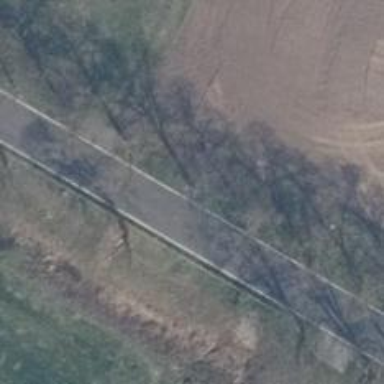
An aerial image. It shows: Avenue of deciduous broadleaved trees.